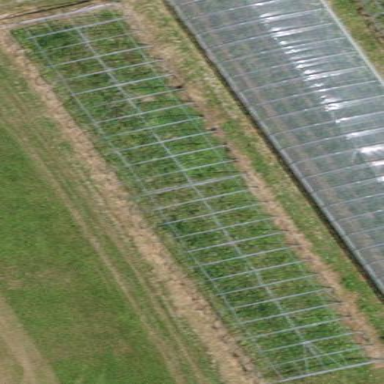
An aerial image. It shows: Greenhouse.